Frequency: 95000
Velocity: 0,2945
Power: 11,3
Pulse duration: 0,0000001
Pass count: 1
Magnification: 10
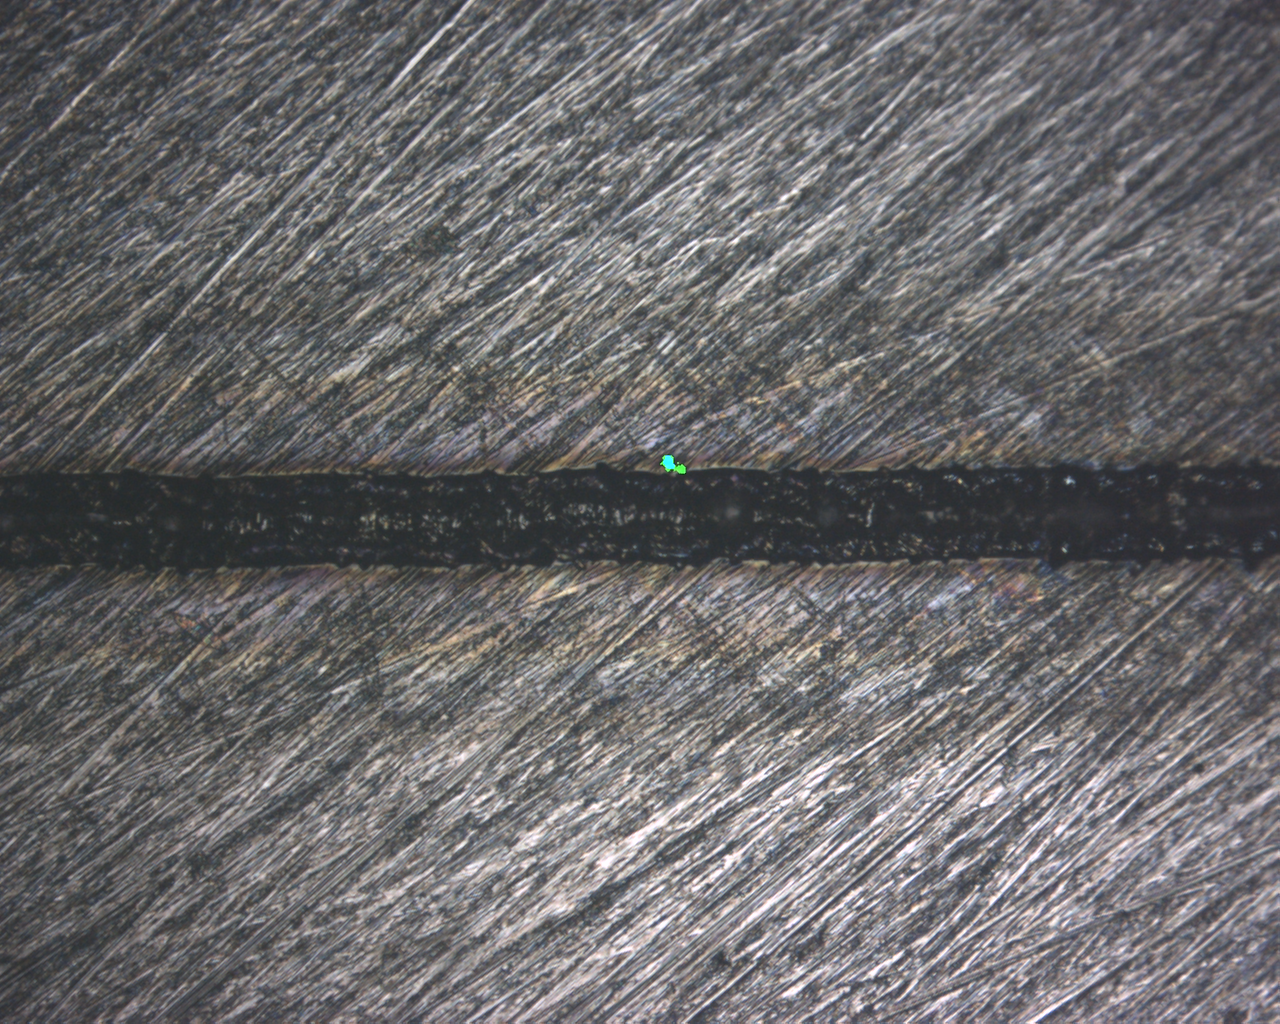
Measured width: 167.031
Other width: 43.7272